Question: I am trying to set a file icon for a program I am creating. I can get the icon to show on the 'taskBar' when I am running the program. But I can't get it to show in a file explorer.
Here is an example screenshot from Explorer:

I have embedded the icon into the project, and set it as the windows icon using
'''
Icon="Sample.ico"
'''
Thanks
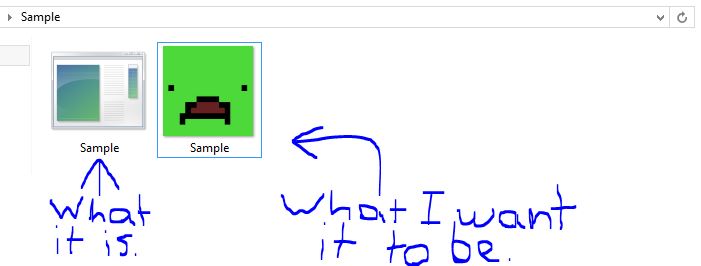
Answer: Have you selected the icon for your application? (project properties > tab application > symbol and manifest > symbol)